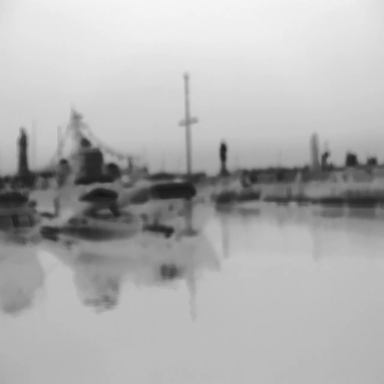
There are five canoes in the infrared image.